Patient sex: M
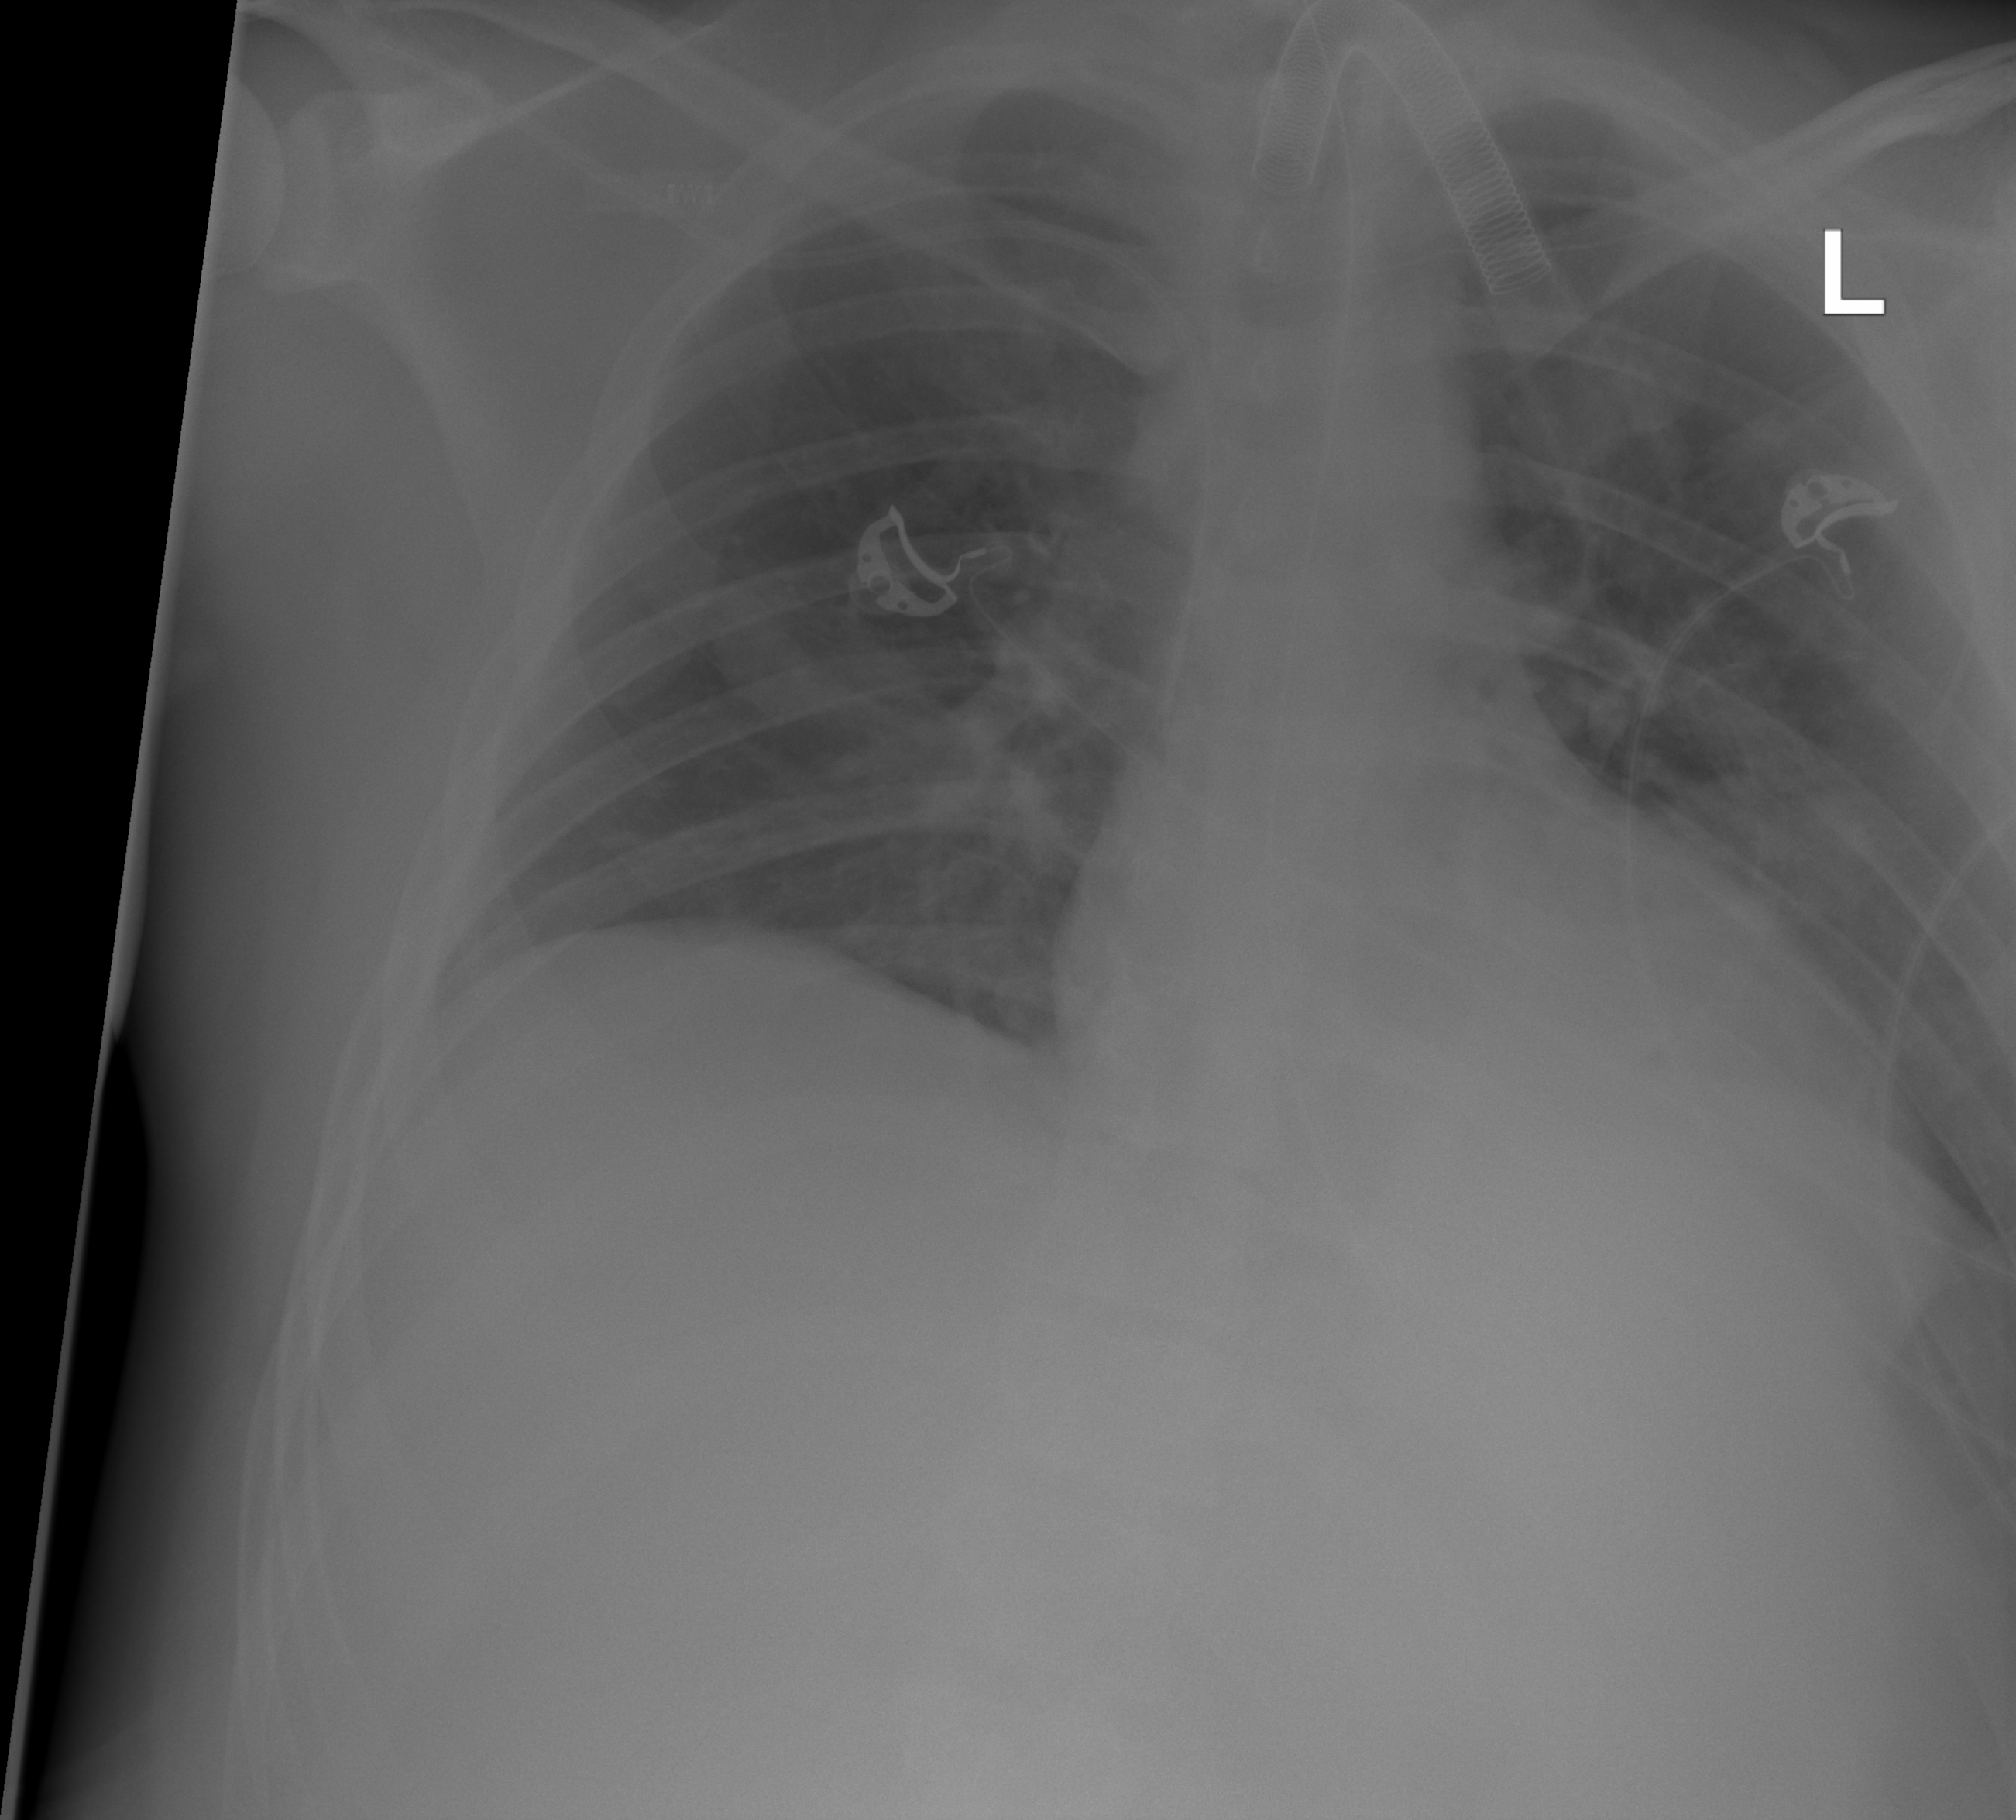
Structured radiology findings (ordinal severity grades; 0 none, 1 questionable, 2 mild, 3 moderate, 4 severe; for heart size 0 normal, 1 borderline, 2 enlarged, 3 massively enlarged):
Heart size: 0
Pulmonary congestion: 0
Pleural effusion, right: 2
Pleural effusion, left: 2
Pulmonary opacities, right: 0
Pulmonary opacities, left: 0
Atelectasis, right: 2
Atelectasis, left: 0